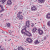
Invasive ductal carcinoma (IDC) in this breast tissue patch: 0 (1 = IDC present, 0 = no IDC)